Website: bh-photo
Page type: order-tracking
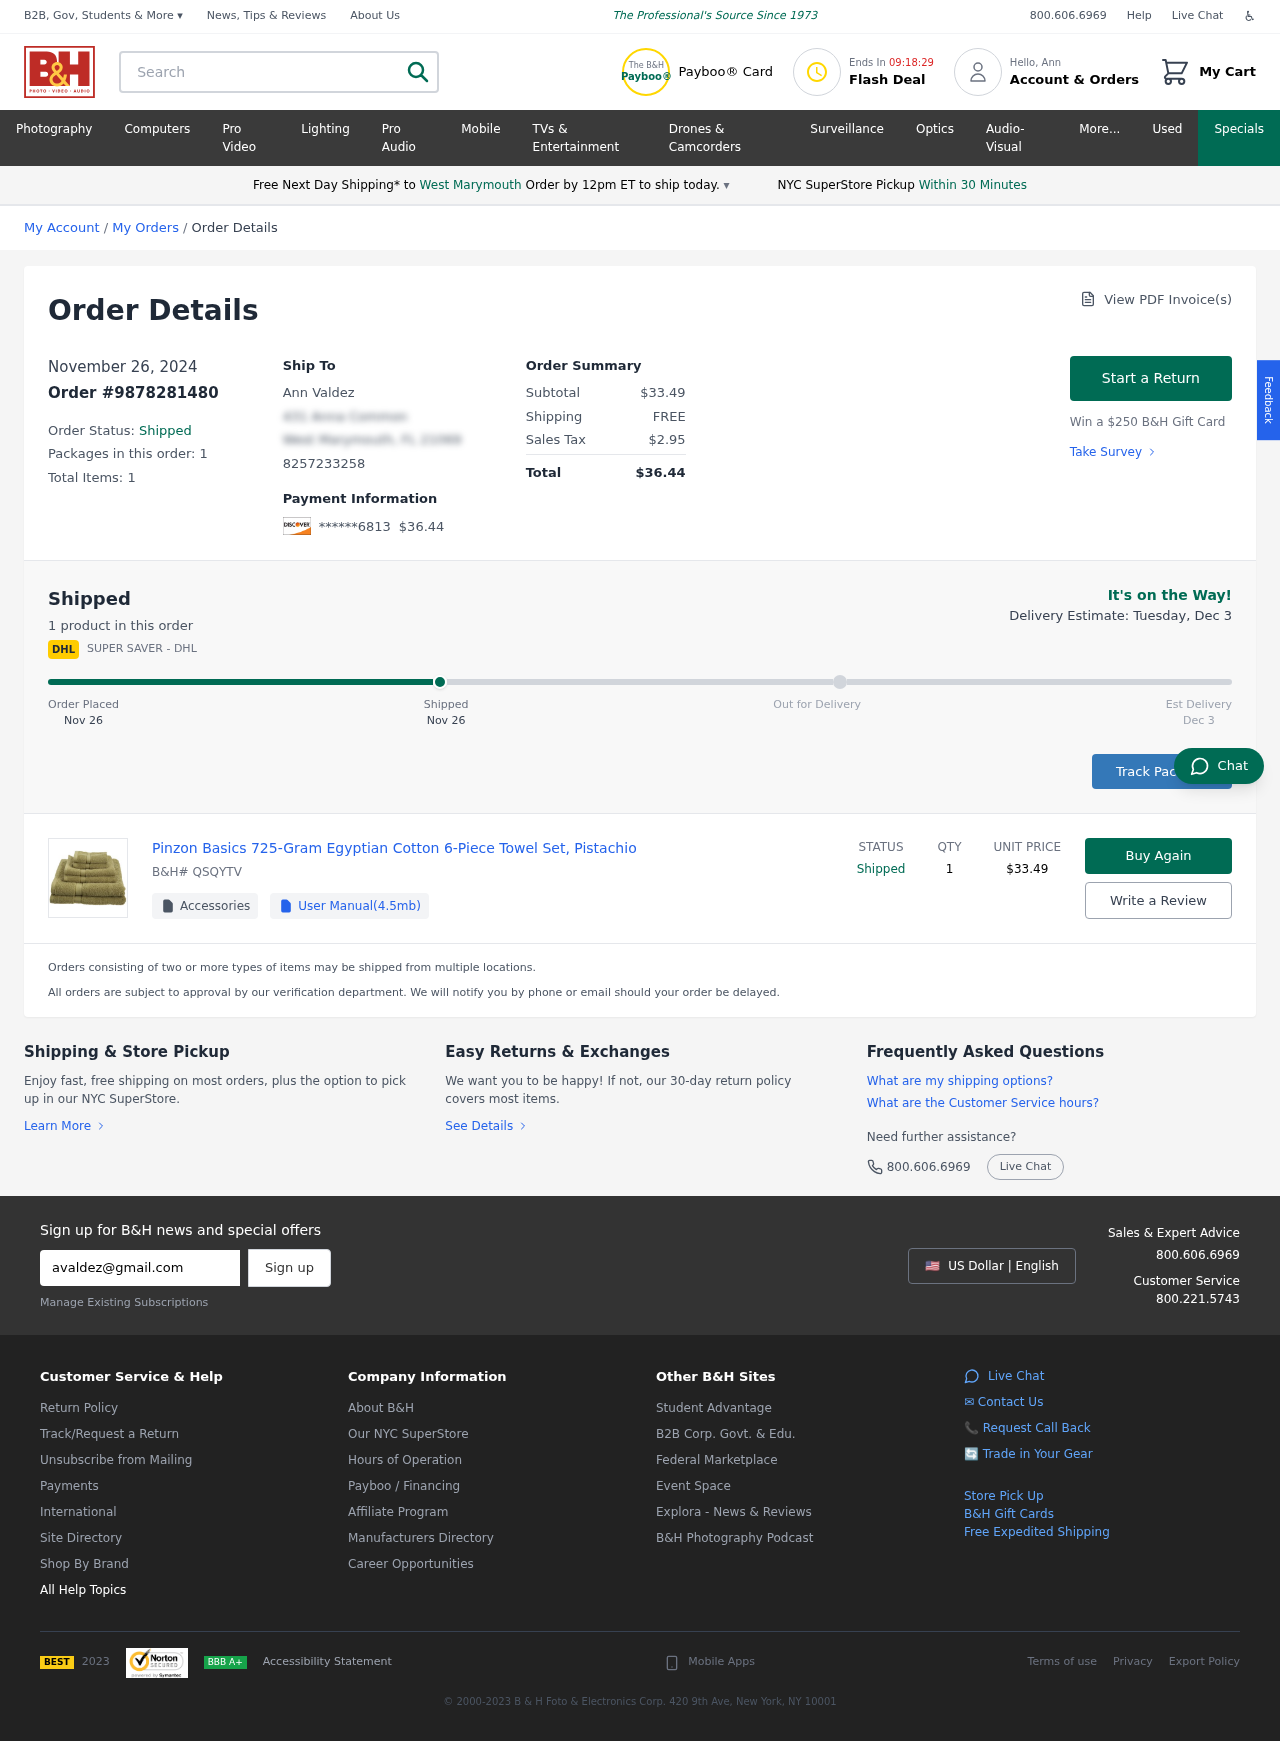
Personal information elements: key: PII_CARD_LAST4
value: ******6813
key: PII_CITY
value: West Marymouth
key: PII_EMAIL
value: avaldez@gmail.com
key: PII_FIRSTNAME
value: Ann
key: PII_FULLNAME
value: Ann Valdez
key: PII_PHONE
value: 8257233258
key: PII_STREET
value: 431 Anna Common
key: PII_CITY_STATE_ZIP
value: West Marymouth, FL 21069
Product elements: key: PRODUCT1_NAME
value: Pinzon Basics 725-Gram Egyptian Cotton 6-Piece Towel Set, Pistachio
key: PRODUCT1_PRICE
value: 33.49
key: PRODUCT1_QUANTITY
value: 1
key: PRODUCT1_SKU
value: QSQYTV
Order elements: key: ORDER_DATE
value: Nov 26
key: ORDER_DATE
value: November 26, 2024
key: ORDER_ID
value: Order #9878281480
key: ORDER_NUM_PACKAGES
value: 1
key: ORDER_NUM_ITEMS
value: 1
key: ORDER_NUM_ITEMS
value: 1 product
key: ORDER_TOTAL
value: $36.44
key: ORDER_SUBTOTAL
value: $33.49
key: ORDER_SHIPPING_COST
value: FREE
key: ORDER_TAX
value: $2.95
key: ORDER_DELIVERY_DATE
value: Dec 3
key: ORDER_DELIVERY_DATE
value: Delivery Estimate: Tuesday, Dec 3
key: ORDER_SHIPPING_DATE
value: Nov 26
Search elements: key: HEADER_SEARCH
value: Search